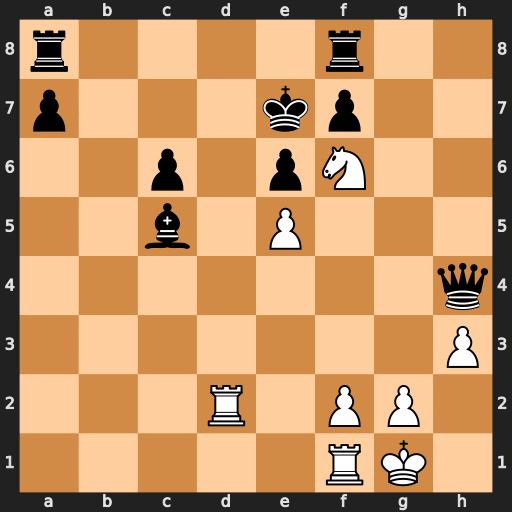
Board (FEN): r4r2/p3kp2/2p1pN2/2b1P3/7q/7P/3R1PP1/5RK1
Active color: w
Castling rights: -
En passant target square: -
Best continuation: Rd7#